Question: Does anybody saw control like this somewhere?
I need to make such control to represent hierarchical data (it should be generic very likely, i.e. data binding, templates support).
Something like combination of ComboBox and MenuItem's.

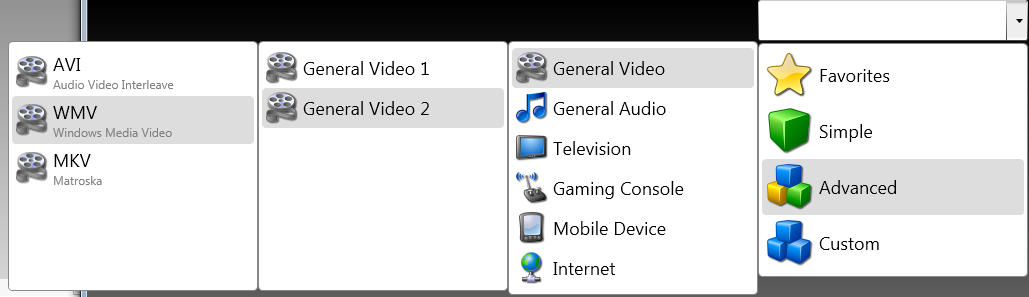
Answer: All right, I made it by custom control inherited from ComboBox, custom ComboBoxItem inherited from HeaderedItemsControl and using HierarchicalDataTemplate.